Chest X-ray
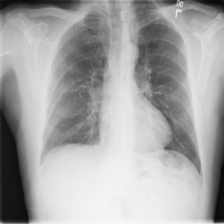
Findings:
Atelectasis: negative
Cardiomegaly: negative
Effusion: negative
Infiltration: negative
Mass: negative
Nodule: negative
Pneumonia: negative
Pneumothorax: negative
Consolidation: negative
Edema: negative
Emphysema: negative
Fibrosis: negative
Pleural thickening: negative
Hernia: negative